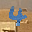
Label: 4